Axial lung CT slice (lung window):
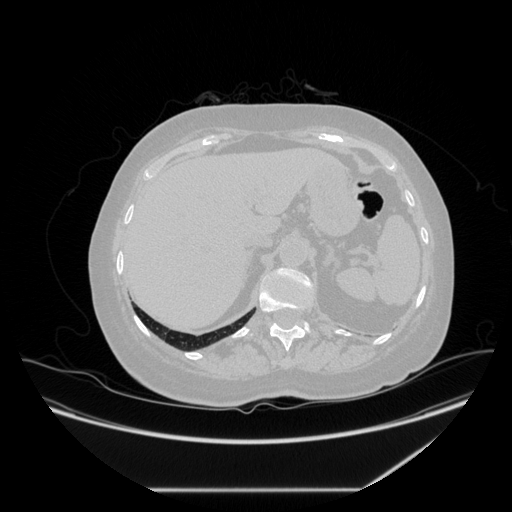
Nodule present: no